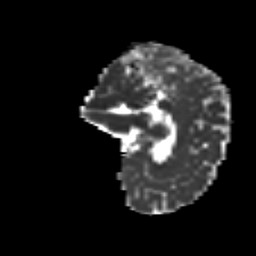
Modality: MD
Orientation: sagittal
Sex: female
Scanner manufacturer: siemens
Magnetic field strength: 3 T
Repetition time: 5 s
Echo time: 0.071 s